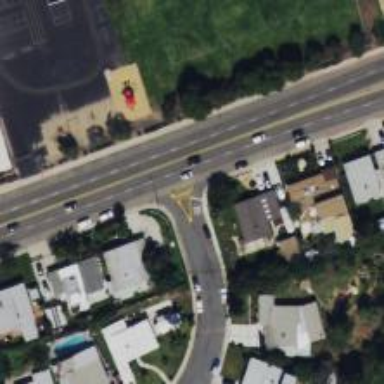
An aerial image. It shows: Stop road.